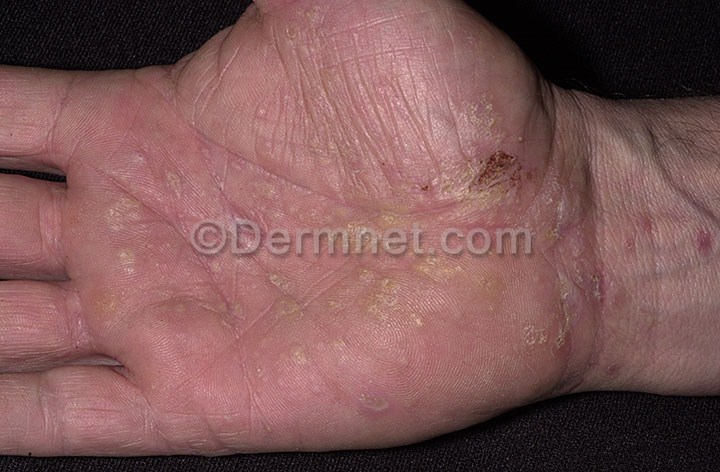
Disease: Psoriasis pictures Lichen Planus and related diseases